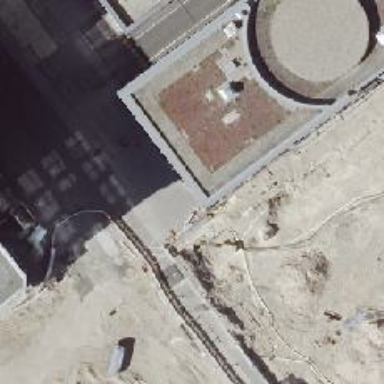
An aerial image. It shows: Sidewalk with colonnade covering.